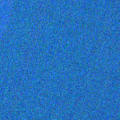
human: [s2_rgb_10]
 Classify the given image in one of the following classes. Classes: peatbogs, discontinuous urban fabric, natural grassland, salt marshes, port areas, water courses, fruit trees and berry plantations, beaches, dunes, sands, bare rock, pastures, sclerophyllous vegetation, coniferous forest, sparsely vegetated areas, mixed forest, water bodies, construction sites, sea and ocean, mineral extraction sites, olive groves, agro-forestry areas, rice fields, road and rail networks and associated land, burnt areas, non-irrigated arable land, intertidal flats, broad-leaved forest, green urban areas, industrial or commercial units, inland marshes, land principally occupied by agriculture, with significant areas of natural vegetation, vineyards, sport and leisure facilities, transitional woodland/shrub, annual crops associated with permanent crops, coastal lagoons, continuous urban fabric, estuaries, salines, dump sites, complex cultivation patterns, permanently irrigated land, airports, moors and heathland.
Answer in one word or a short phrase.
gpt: sea and ocean